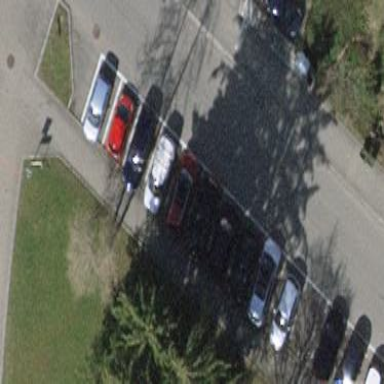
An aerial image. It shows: Street-side parking area.